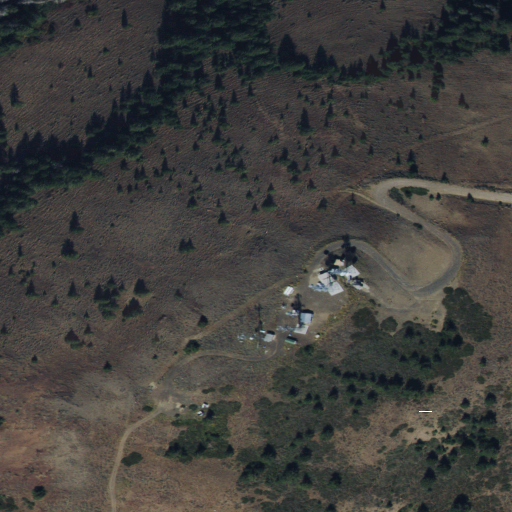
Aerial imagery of mountain in Idaho named Bennett Mountain containing evergreen forest, shrub, low intensity development, and medium intensity development